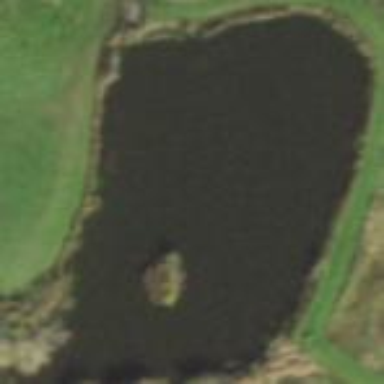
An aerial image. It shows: Pond with natural water.